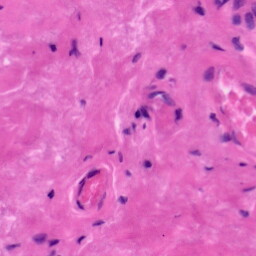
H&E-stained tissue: Tonsil